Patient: sex F, age 67
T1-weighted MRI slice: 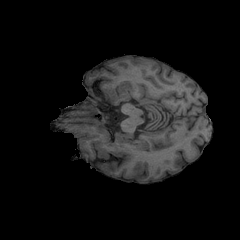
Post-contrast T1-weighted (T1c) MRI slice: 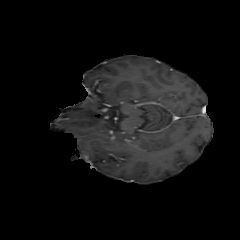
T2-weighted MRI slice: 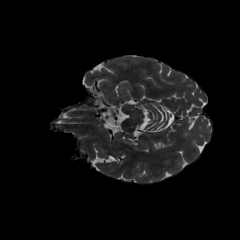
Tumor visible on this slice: no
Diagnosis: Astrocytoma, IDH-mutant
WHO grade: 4